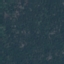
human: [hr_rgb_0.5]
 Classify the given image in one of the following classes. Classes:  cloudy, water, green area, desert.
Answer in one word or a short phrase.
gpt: green area